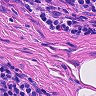
Metastatic tissue present: no